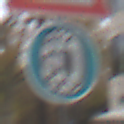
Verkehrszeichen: SchneekettenVorgeschrieben
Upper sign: SchneeOderEisglaette
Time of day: Midday
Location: Outdoor (Urban)
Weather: Overcast
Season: NotSpecified
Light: Natural